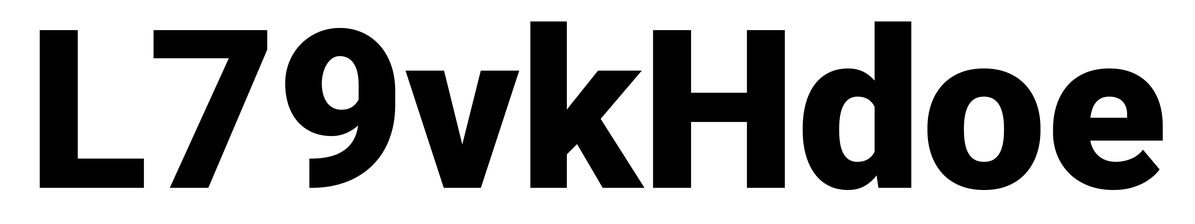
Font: Roboto_Black